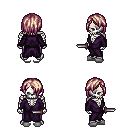
a pixel art fantasy rpg character, male body template, skeleton, purple robe, magenta pants, white blonde bangs hairstyle, white slippers, dagger, four views (front, back, left, right), 2x2 character sprite sheet, small pixel art, hard edges, no anti-aliasing